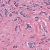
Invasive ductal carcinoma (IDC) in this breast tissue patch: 1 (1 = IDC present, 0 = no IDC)